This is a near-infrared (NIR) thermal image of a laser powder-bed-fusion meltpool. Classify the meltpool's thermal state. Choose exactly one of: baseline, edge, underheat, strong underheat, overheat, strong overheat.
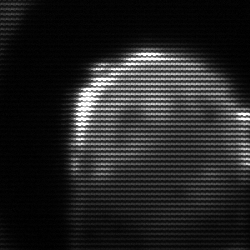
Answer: edge